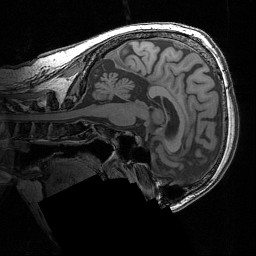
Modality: T1w
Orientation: sagittal
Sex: male
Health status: ill
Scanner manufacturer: siemens
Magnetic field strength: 3 T
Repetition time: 1.57 s
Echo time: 0.00342 s